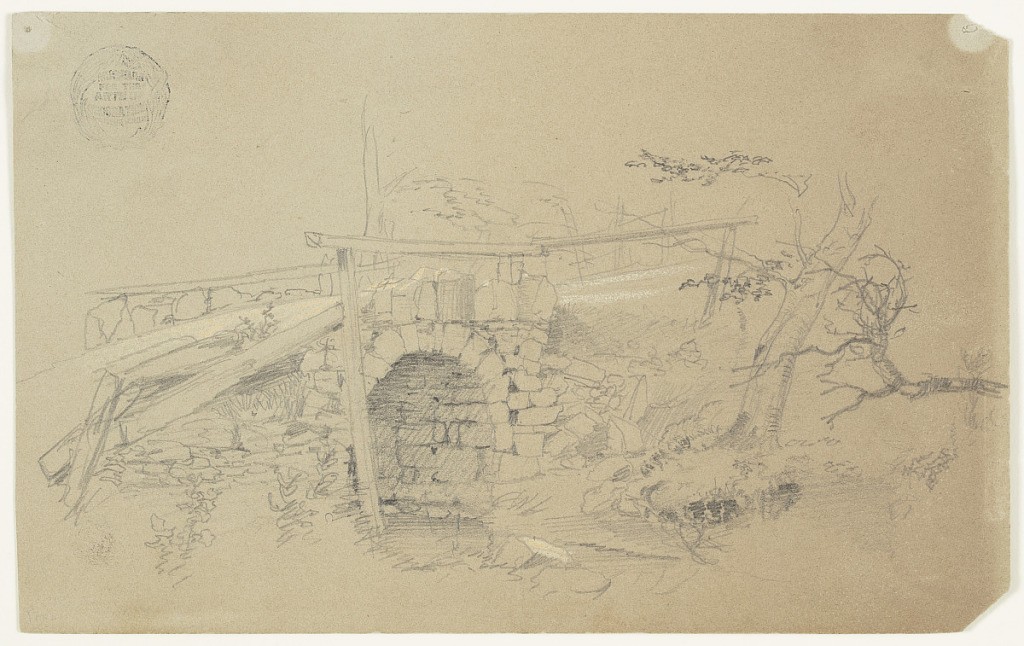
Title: Bridge Over a Brook
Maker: Frederic Edwin Church, American, 1826–1900
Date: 1855–70
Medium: Graphite, brush, white gouache, and oxidized white gouache on light brown wove paper
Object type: Drawing
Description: Landscape and architecture sketch showing a view of stone arched bridge over a brook in an unknown location. In the foreground at left, the road begins to ascend the bridge's arch and is flanked by wooden rails on either side. Viewed obliquely, the arch is sturdily made of stone and its shaded span grows darker the deeper it gets. The road extends out of view in the middle distance at center right. In the foreground at right, the trunk and bough of two separate trees are visible beside the bank of the brook.